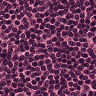
Metastatic tissue present: no